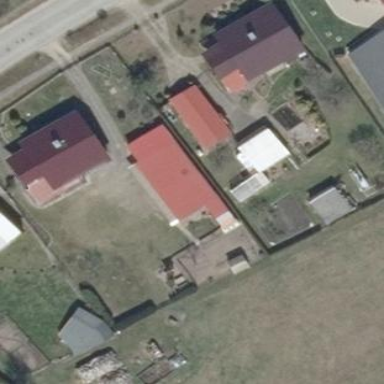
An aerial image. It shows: Shed.